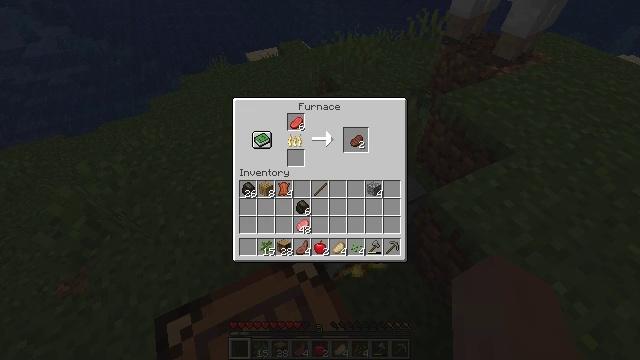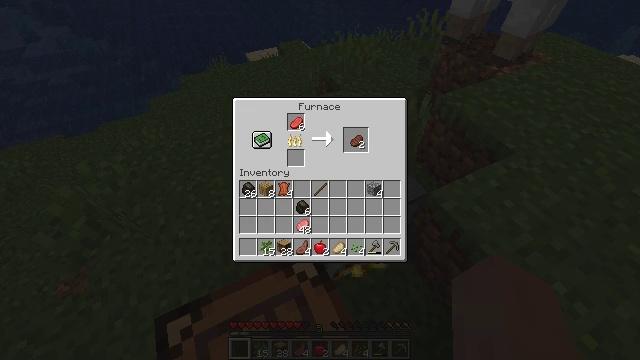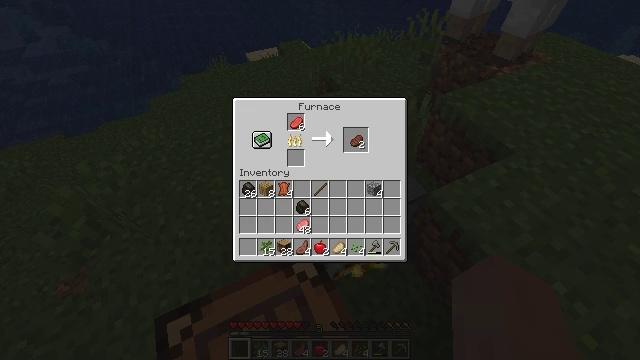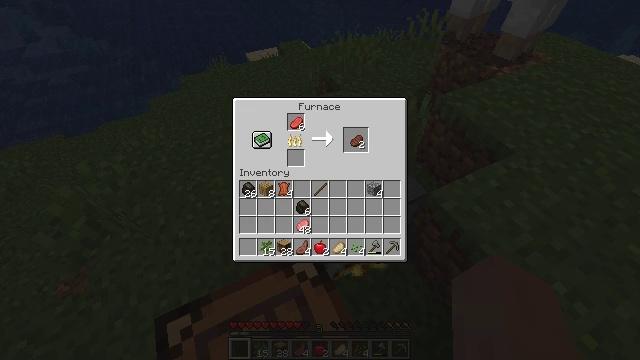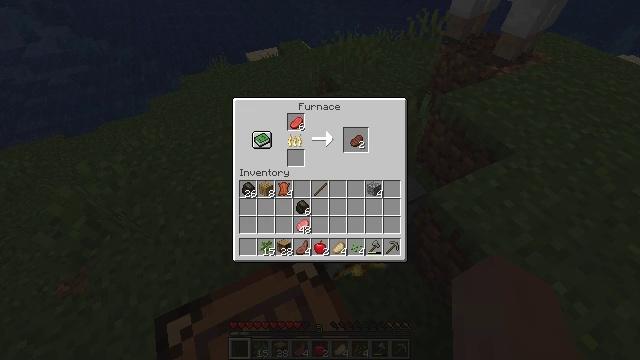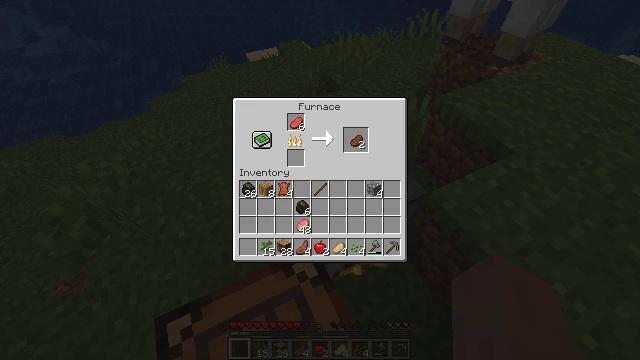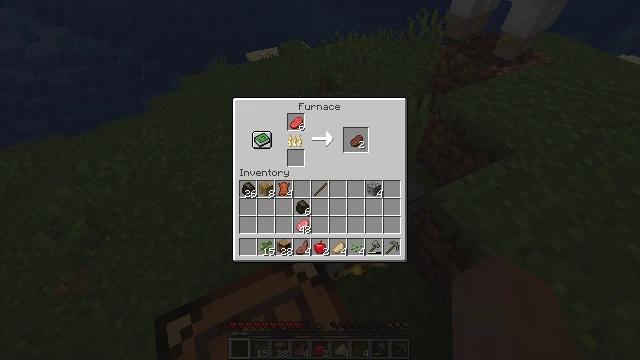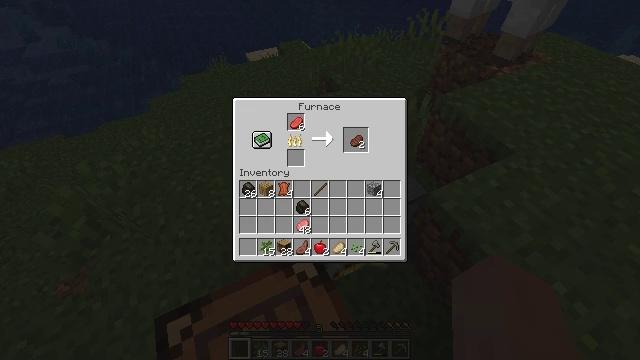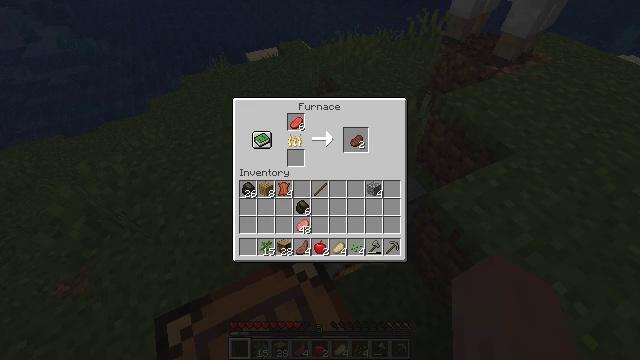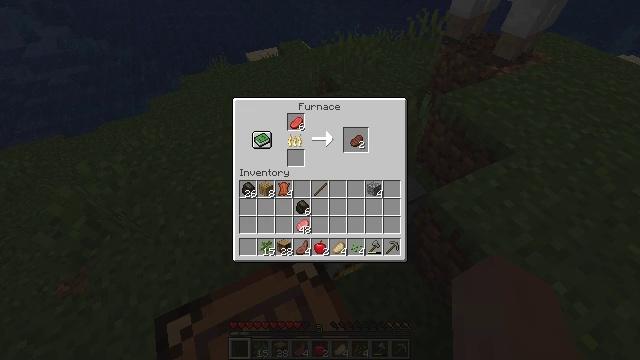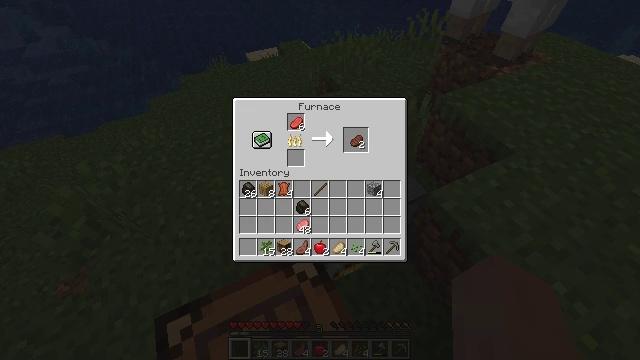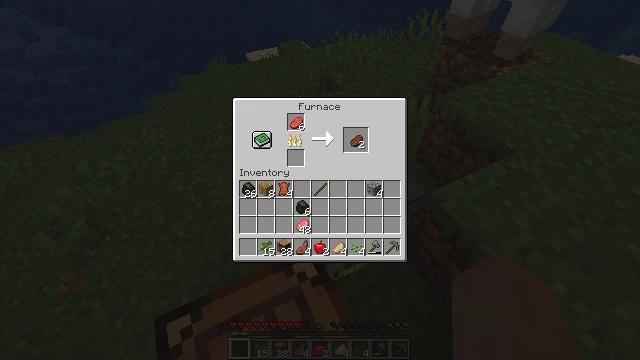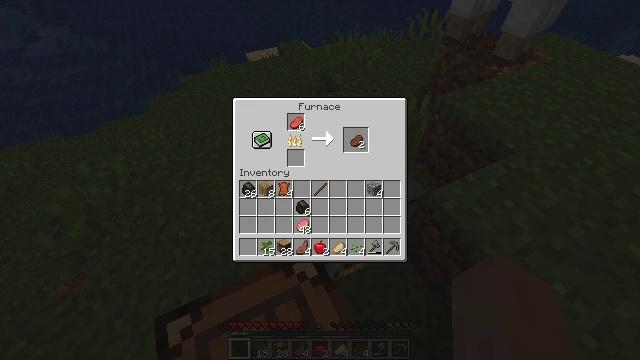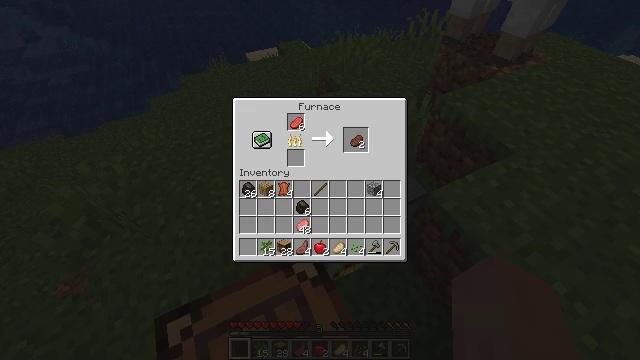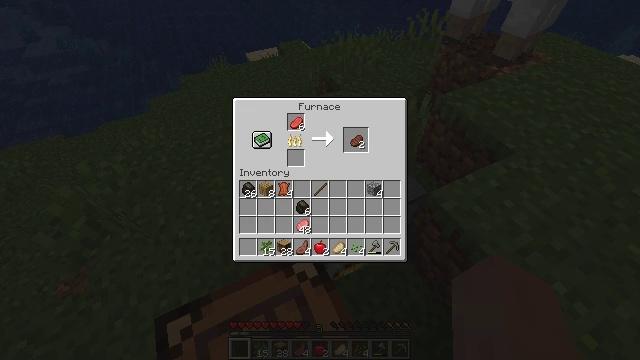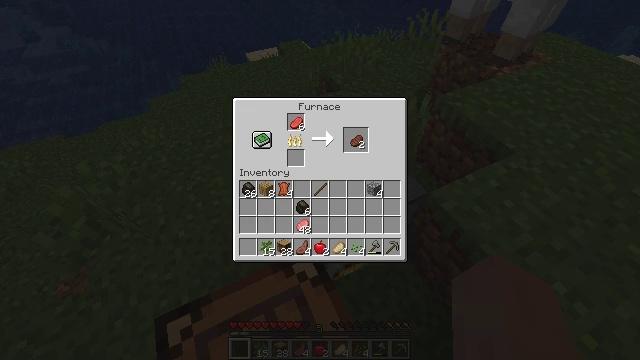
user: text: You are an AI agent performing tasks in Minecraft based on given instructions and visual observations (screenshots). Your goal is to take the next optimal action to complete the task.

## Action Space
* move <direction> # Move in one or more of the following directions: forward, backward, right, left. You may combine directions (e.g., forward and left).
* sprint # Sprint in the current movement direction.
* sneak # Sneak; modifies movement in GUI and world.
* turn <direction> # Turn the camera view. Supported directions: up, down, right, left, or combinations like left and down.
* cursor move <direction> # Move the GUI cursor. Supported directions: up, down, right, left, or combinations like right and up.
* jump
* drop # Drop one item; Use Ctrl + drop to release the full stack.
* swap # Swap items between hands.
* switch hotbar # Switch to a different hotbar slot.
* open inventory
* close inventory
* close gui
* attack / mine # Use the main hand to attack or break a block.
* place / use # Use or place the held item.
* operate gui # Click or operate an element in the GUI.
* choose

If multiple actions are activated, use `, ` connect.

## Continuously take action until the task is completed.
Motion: motion action
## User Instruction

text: Smelt a cooked beef.
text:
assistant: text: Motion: no_op
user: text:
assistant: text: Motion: no_op
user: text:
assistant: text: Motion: no_op
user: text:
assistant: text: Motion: no_op
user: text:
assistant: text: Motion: no_op
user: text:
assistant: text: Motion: no_op
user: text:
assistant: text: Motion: no_op
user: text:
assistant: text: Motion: no_op
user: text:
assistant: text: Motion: no_op
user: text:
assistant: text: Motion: no_op
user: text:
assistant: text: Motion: no_op
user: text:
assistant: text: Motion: no_op
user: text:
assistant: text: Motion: no_op
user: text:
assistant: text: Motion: no_op
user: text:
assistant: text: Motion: no_op
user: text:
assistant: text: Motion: no_op
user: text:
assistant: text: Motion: no_op
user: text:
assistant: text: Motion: no_op
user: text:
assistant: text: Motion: no_op
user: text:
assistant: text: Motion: no_op
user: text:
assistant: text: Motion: no_op
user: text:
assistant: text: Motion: no_op
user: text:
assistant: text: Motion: no_op
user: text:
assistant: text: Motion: no_op
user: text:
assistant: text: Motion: no_op
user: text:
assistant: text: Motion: no_op
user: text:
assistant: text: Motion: no_op
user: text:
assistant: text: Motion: no_op
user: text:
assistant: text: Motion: no_op
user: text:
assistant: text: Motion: no_op